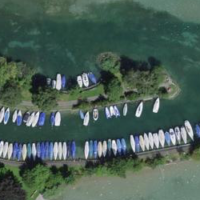
EUNIS habitat code: 14
Species observed at this site:
Cygnus olor